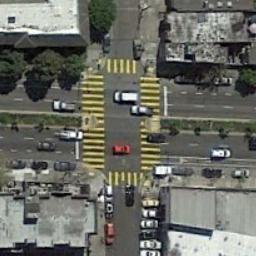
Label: intersection